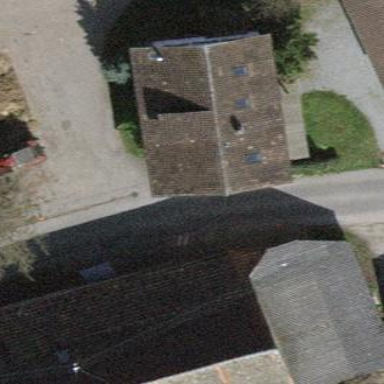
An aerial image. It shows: Detached building.